Field crop: maize
Growth stage: 2
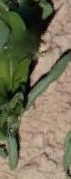
Species: maize